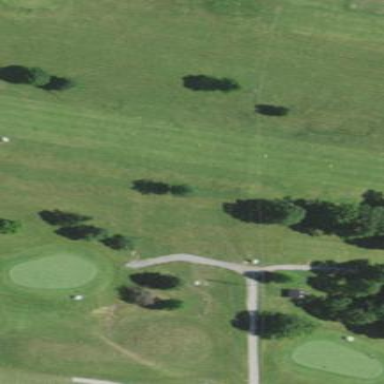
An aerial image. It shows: Golf fairway surrounded by grass.